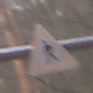
Verkehrszeichen: FussgaengerRechts
Umgebung: Outdoor, Nature
Tageszeit: Midday
Wetter: Overcast
Licht: Natural
Jahreszeit: Autumn
Kontrast: LowContrast